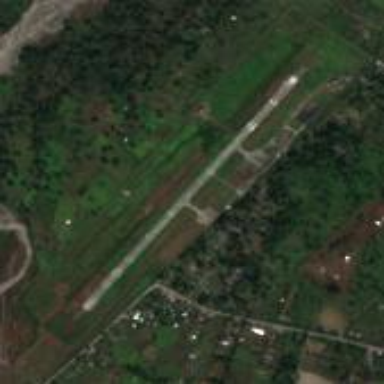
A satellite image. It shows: Military airfield classified as aerodrome.